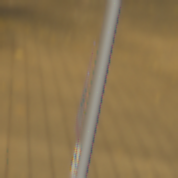
Verkehrszeichen: KinderRechts
Zusatzzeichen unten: RichtungsangabeDurchPfeile2
Umgebung: Outdoor, Urban
Tageszeit: Night
Wetter: Clear
Licht: Artificial
Jahreszeit: NotSpecified
Kontrast: HighContrast